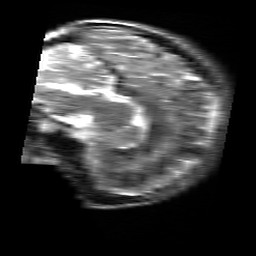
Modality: T2w
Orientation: sagittal
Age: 22
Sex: female
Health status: healthy
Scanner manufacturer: siemens
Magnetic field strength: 3 T
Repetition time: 4.01 s
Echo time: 0.116 s